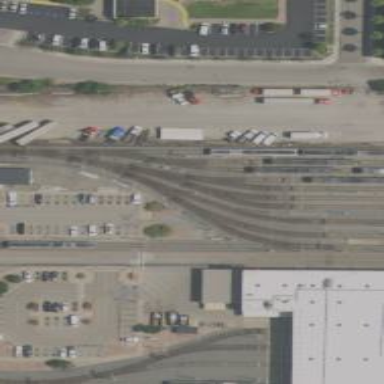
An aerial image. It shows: Light rail yard with electrified contact lines.